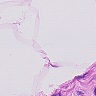
Metastatic tissue present: no